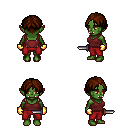
a pixel art fantasy rpg character, female body template, orc, green skin, maroon pirate shirt, red pants, brown parted hairstyle, gold gloves, dagger, four views (front, back, left, right), 2x2 character sprite sheet, small pixel art, hard edges, no anti-aliasing